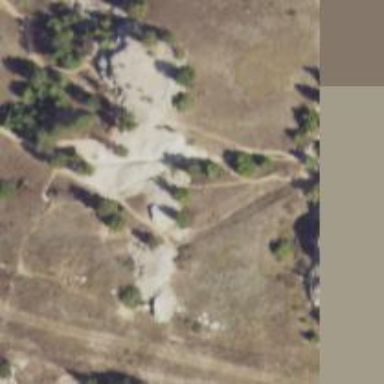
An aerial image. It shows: Archaeological site located along grade5 track.